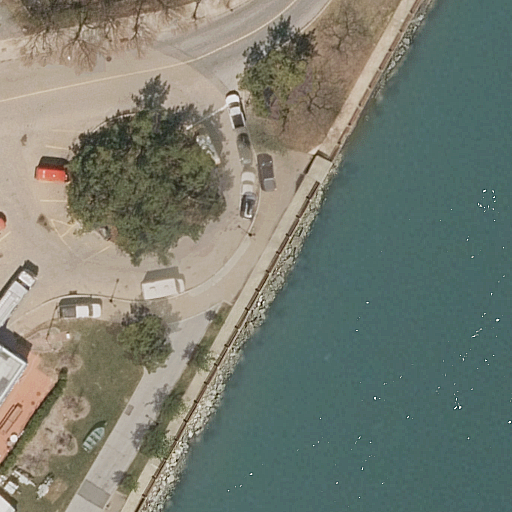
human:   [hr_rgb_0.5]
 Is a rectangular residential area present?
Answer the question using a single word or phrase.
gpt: no

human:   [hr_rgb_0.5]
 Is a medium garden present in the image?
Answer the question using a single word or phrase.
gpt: no

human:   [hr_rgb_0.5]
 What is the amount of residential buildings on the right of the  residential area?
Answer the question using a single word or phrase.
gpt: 1

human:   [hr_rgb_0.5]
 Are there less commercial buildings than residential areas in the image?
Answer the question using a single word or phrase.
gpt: yes

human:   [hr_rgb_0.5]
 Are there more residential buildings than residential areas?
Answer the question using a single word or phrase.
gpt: no

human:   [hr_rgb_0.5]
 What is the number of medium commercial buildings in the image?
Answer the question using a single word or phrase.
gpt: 0

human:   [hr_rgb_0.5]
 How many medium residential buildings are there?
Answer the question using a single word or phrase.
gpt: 0

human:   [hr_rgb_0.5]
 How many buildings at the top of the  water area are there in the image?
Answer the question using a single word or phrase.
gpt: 0

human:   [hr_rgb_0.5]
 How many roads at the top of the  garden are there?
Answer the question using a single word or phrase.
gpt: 0

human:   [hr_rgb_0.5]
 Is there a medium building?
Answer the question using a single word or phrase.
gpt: no

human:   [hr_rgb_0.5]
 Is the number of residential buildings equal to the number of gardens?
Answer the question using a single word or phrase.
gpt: yes

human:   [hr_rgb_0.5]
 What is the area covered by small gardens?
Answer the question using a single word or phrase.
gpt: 95m2

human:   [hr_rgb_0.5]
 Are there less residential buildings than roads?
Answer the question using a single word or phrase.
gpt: yes

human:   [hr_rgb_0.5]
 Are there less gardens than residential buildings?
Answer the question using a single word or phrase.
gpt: no

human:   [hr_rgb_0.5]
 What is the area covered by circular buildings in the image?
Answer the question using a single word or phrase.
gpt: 0m2

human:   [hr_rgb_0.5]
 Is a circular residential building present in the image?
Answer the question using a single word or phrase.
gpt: no

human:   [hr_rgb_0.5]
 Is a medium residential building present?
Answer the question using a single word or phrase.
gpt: no

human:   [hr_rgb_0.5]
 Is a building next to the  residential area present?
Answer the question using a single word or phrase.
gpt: yes

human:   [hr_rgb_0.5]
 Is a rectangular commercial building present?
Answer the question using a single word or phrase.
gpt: no

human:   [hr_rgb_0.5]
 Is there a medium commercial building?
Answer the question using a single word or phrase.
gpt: no

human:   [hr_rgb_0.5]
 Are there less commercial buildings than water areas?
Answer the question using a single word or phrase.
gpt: yes

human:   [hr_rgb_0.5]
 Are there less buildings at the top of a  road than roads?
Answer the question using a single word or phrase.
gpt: yes

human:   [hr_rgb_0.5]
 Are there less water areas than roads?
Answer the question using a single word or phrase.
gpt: yes

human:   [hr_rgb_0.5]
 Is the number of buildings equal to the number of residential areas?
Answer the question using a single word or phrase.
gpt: yes

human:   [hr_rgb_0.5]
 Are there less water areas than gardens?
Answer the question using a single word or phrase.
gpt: no

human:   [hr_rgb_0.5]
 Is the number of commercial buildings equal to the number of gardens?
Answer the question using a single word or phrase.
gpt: no

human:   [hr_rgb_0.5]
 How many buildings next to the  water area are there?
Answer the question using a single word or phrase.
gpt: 1

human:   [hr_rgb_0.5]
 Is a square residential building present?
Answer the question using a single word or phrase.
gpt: no

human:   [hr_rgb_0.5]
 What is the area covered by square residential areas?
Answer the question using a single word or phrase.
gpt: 0m2

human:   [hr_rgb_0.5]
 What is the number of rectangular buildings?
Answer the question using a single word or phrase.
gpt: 1

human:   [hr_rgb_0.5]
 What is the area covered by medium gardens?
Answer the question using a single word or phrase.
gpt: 0m2

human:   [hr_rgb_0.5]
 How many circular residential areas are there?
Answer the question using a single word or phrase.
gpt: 0

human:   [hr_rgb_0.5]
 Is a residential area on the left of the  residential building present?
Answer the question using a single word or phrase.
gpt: yes

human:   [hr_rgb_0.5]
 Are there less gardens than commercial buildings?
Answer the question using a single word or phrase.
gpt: no

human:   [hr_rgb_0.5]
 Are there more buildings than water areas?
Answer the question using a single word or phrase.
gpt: no

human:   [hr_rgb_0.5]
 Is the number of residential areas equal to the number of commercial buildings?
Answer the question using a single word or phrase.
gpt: no